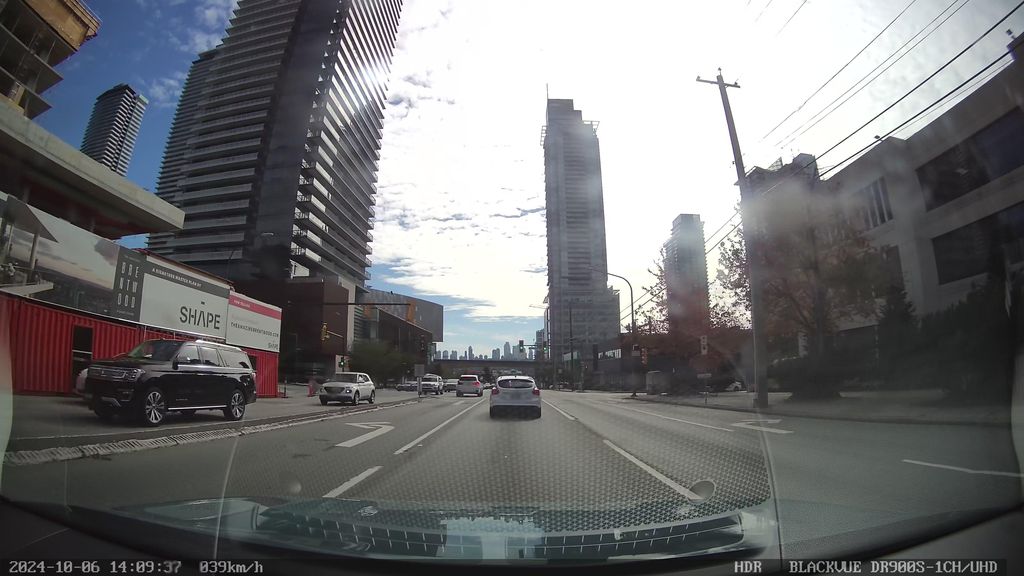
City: vancouver